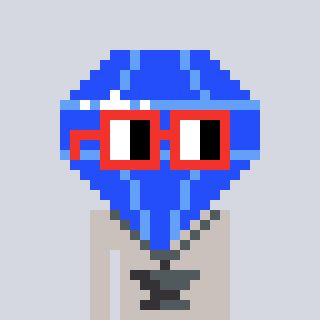
a pixel art character with square red glasses, a blue diamond-shaped head and a foggrey-colored body on a cool background